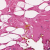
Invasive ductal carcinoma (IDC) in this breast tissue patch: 0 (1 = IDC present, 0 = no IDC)